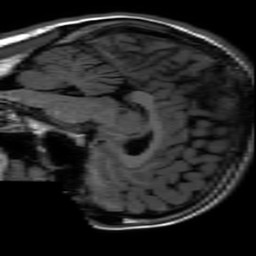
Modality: inplaneT1
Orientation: sagittal
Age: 20
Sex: female
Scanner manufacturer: ge
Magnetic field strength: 3 T
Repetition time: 2.297 s
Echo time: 0.02273 s